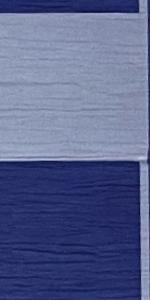
Label: Empty